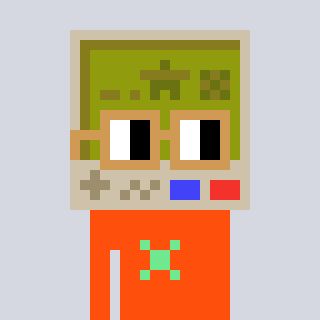
a pixel art character with square brown glasses, a gameboy-shaped head and a orange-colored body on a cool background